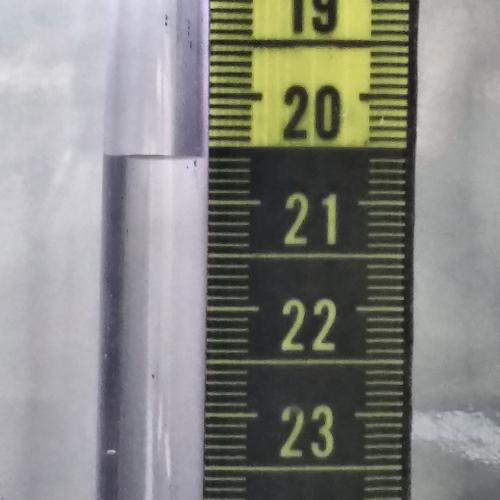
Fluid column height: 20.6 cm